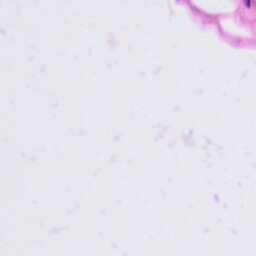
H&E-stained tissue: Tonsil